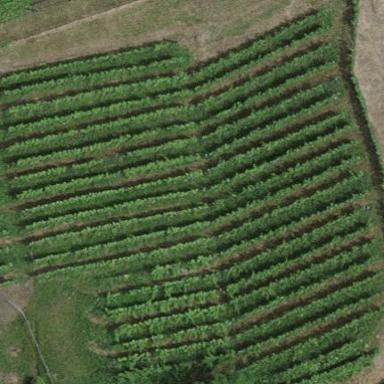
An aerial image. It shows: Vineyard where grapes are grown.